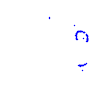
Particle: proton